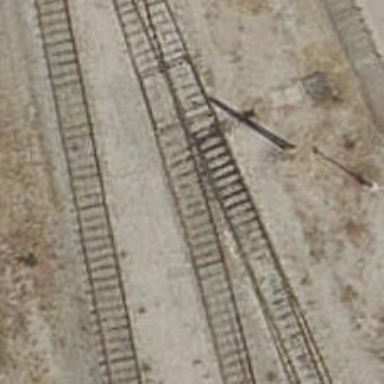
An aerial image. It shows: Rail yard with electrified contact lines for railway operations.